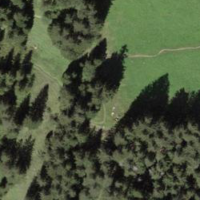
EUNIS habitat code: 43
Species observed at this site:
Vaccinium uliginosum